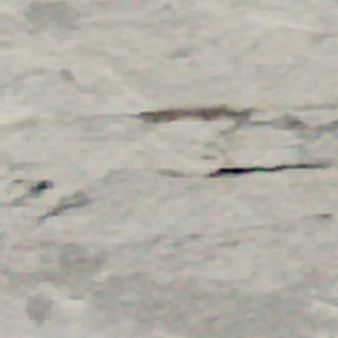
Label: other